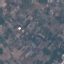
Land use / land cover: Residential